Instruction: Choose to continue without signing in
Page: checkout
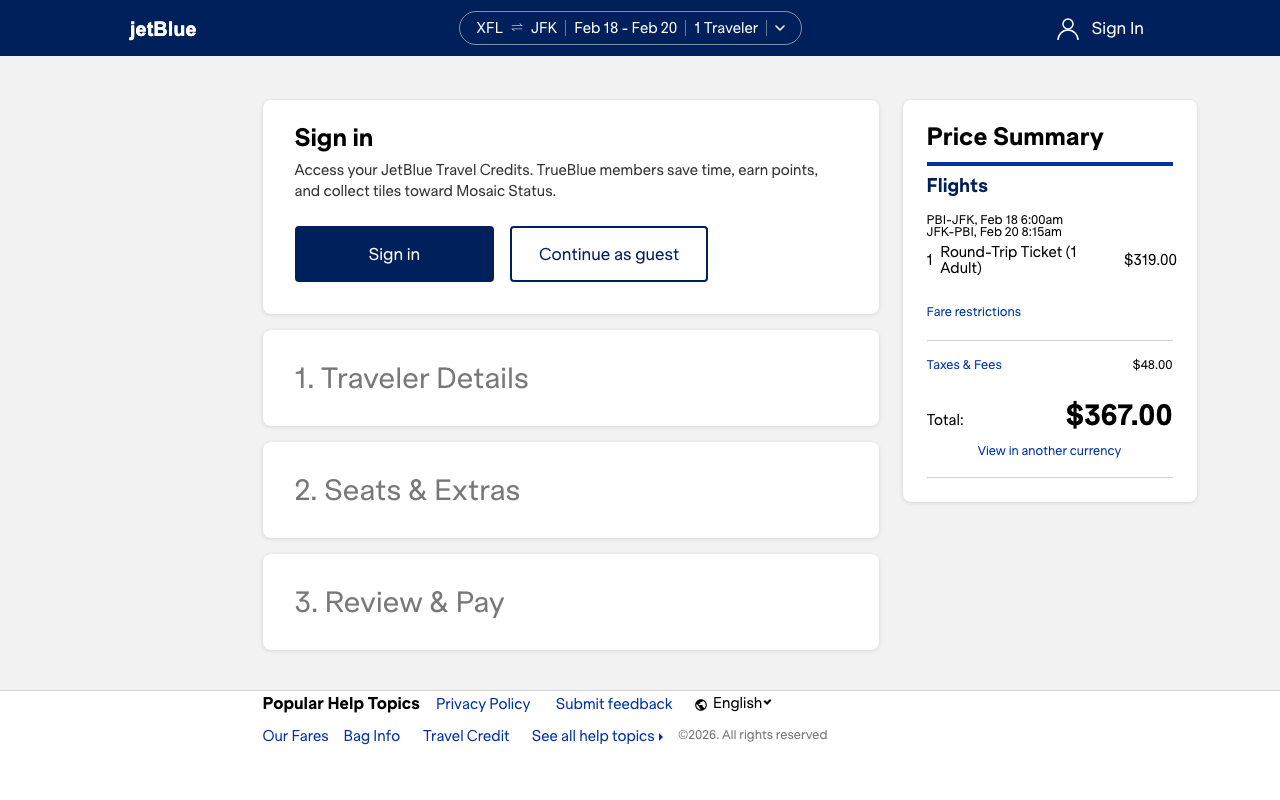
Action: click